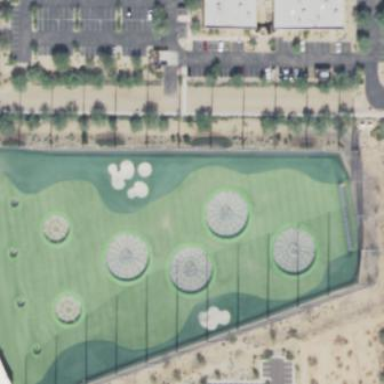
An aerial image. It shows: Grassy area designated for driving range golf.